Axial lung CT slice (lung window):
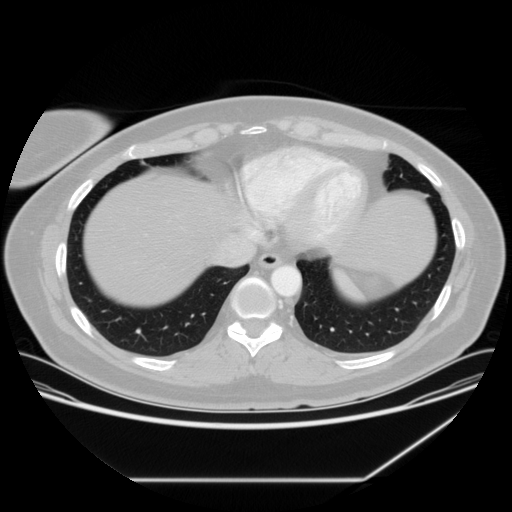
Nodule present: no